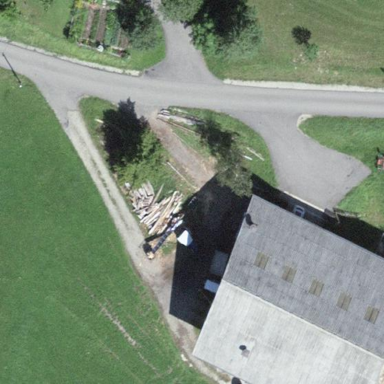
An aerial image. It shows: Farmyard area.